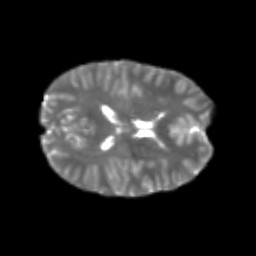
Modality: T2w
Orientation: axial
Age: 20
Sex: female
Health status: healthy
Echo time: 0.074 s